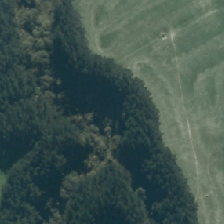
Land cover: broadleaved_indigenous_hardwood